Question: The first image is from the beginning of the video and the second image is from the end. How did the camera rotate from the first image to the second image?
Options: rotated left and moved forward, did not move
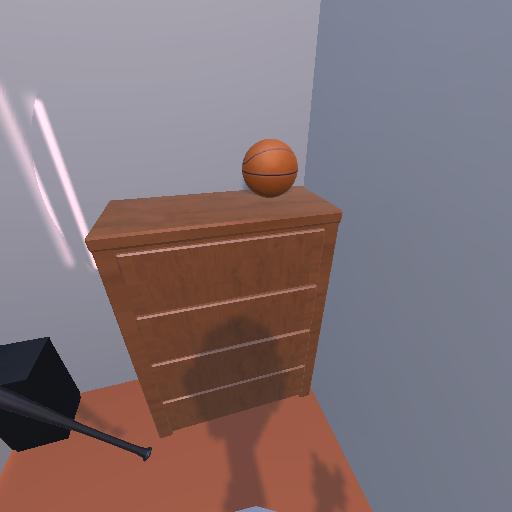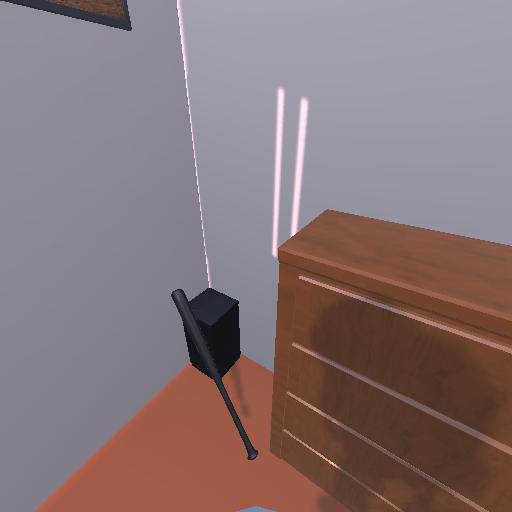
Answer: rotated left and moved forward